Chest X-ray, AP view. Patient: 32 years old, sex M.
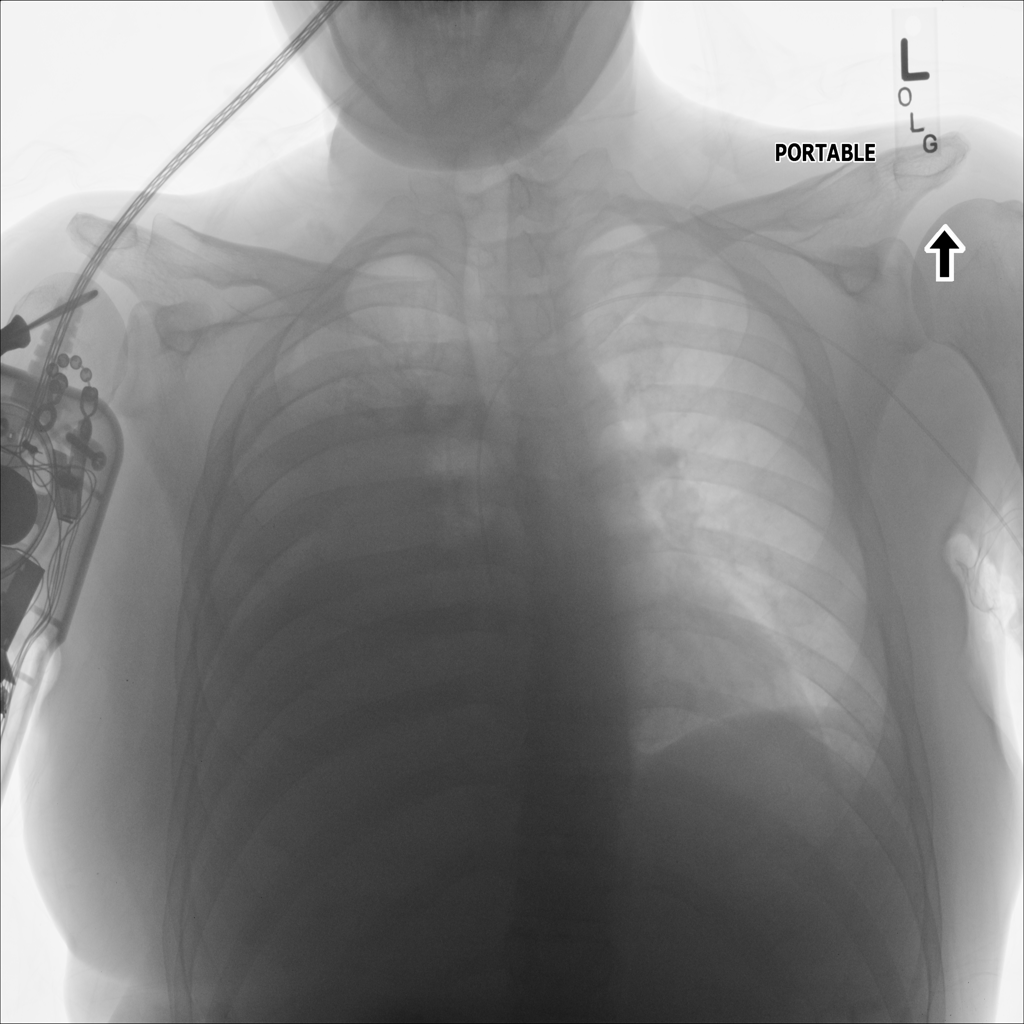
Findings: No Finding